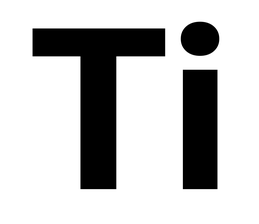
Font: Roboto_ExtraBold